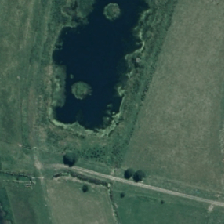
Land cover: lake_pond